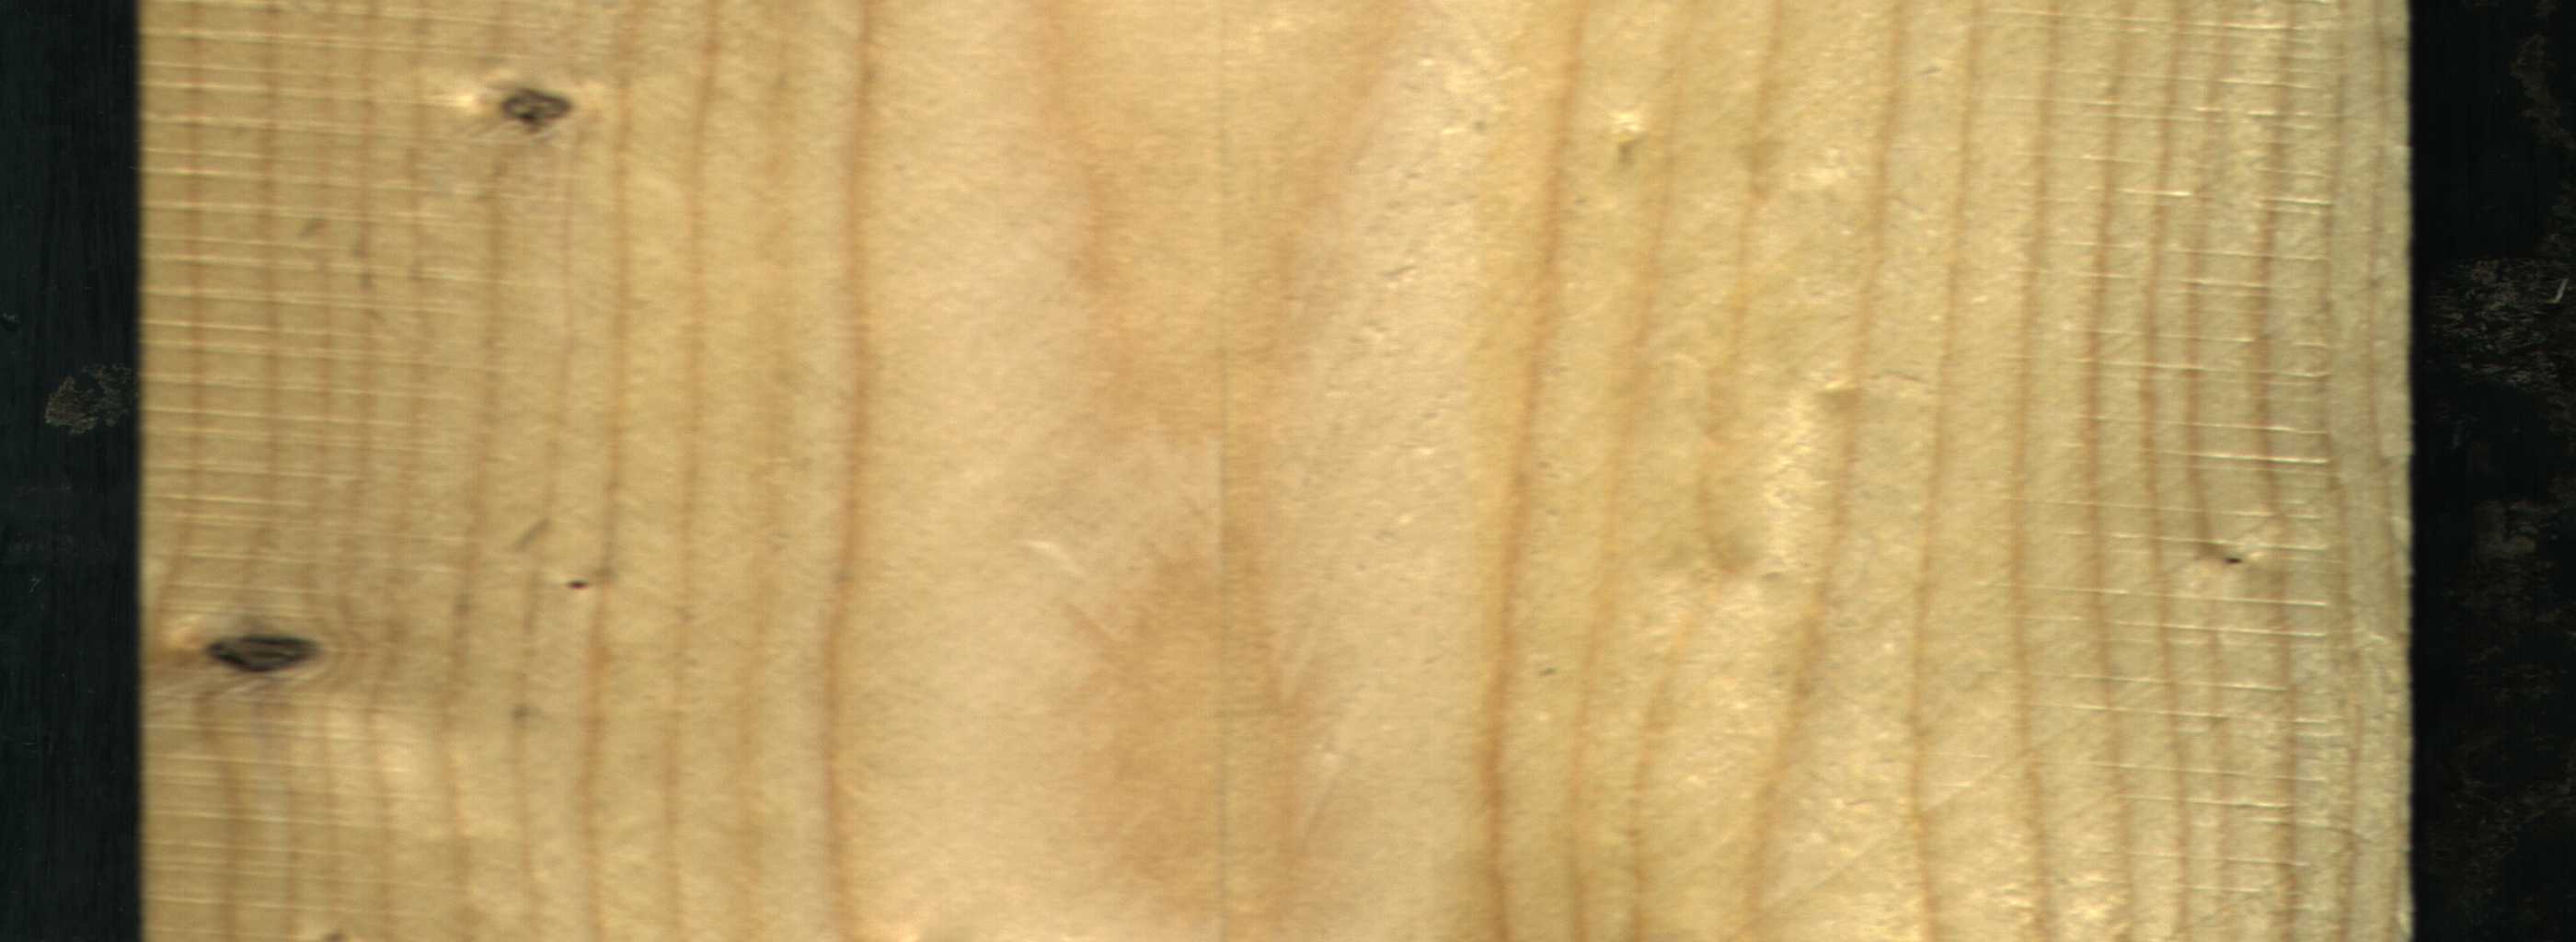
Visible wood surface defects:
Dead_Knot
Live_Knot